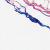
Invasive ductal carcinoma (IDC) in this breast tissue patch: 0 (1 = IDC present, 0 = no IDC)